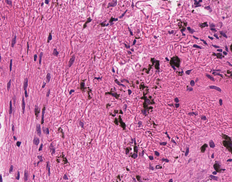
Tumor epithelial tissue: no
Tumor-associated stroma tissue: yes
Normal tissue: no